Field crop: maize
Growth stage: 2
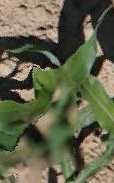
Species: maize